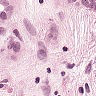
Metastatic tissue present: yes